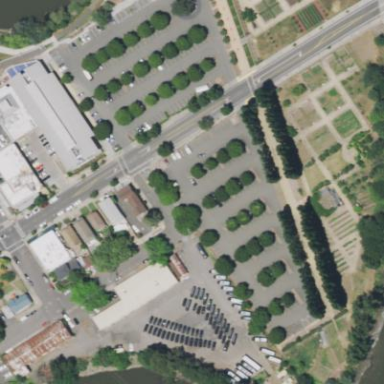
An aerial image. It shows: Parking area with asphalt surface.